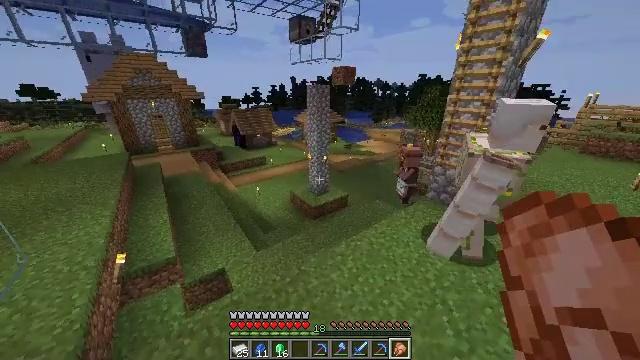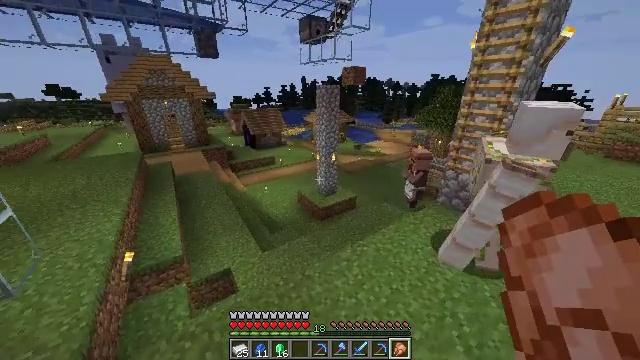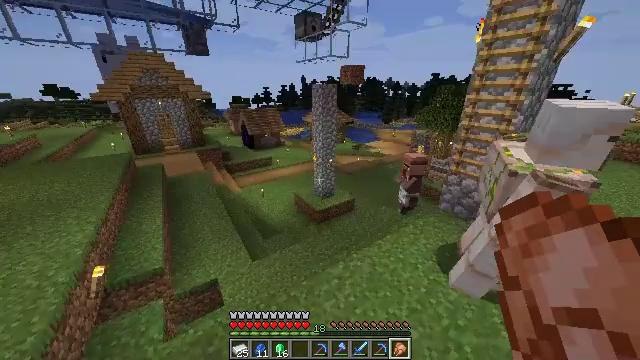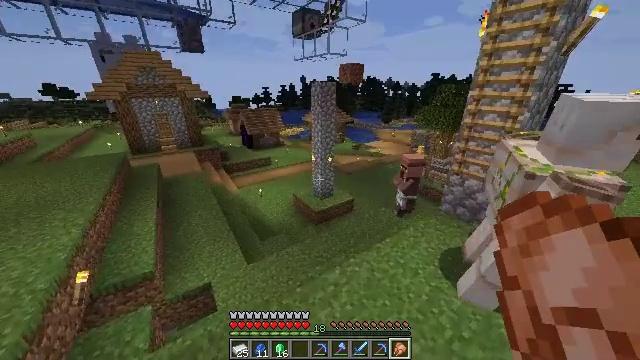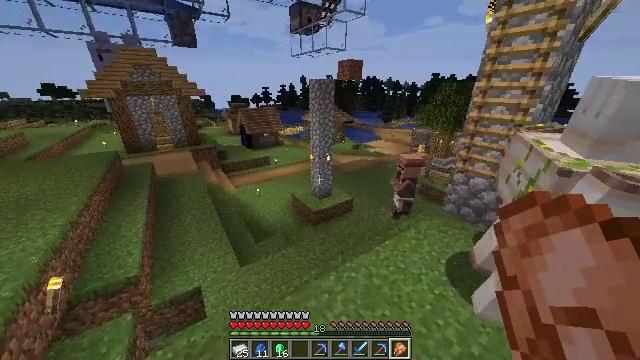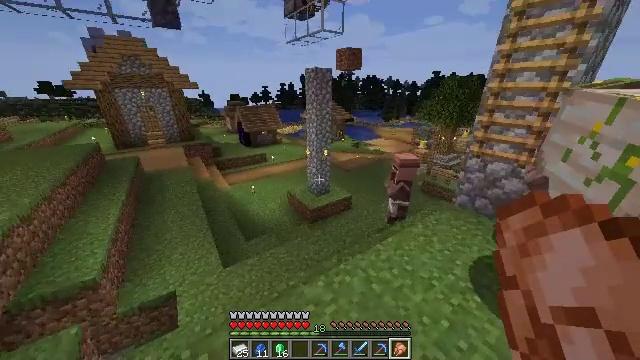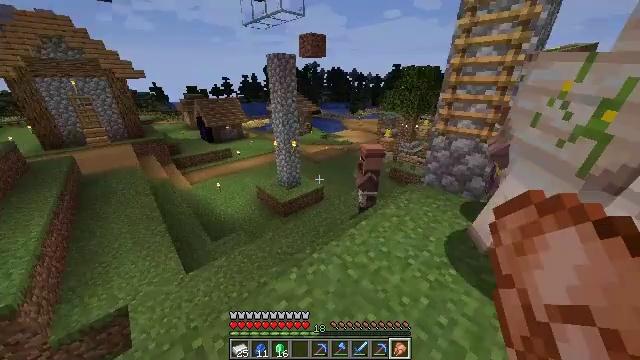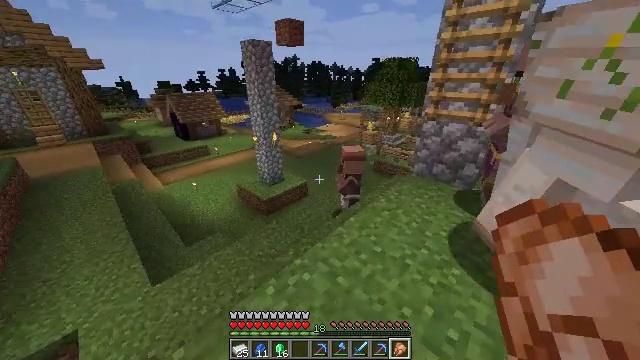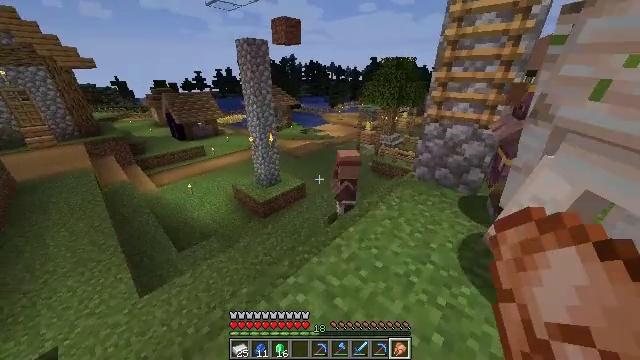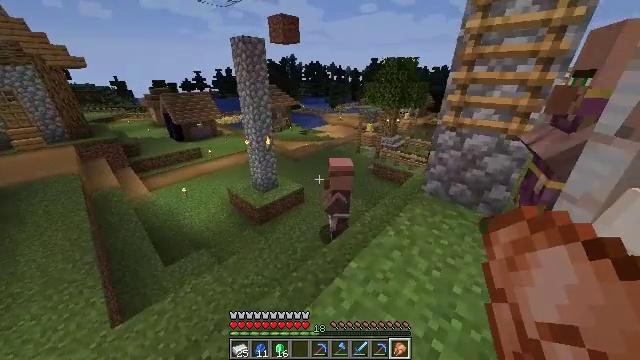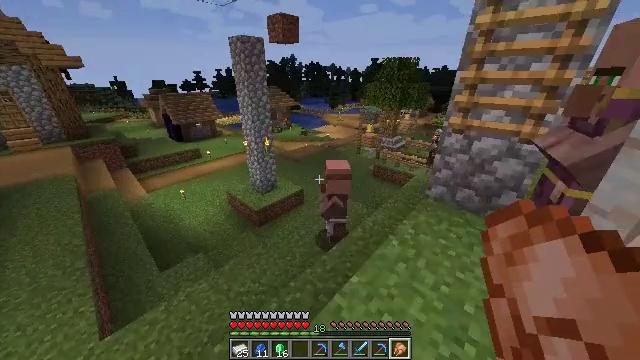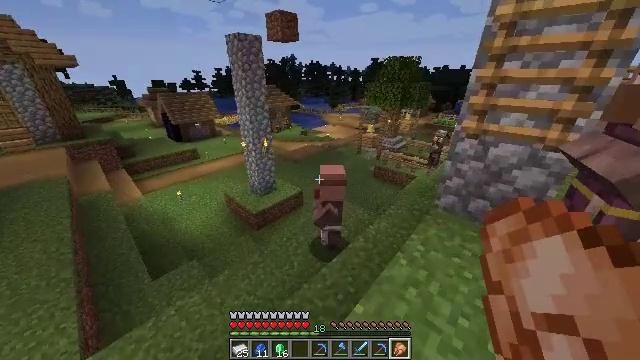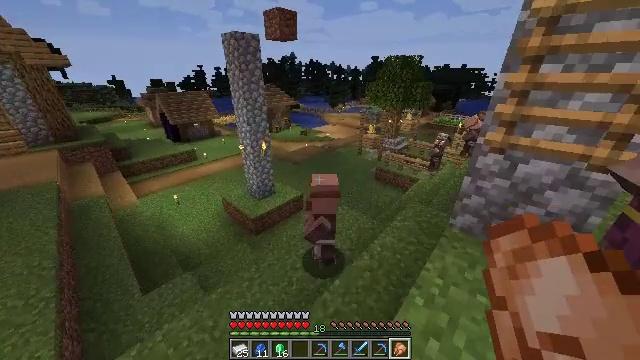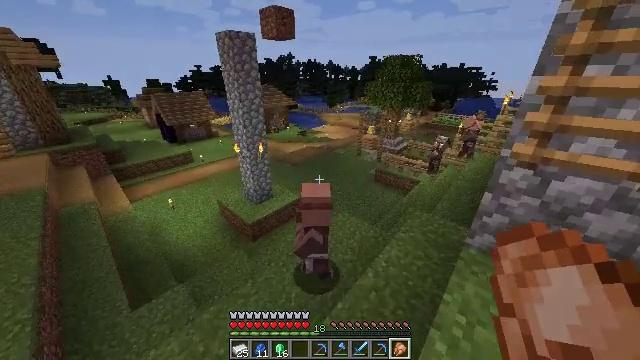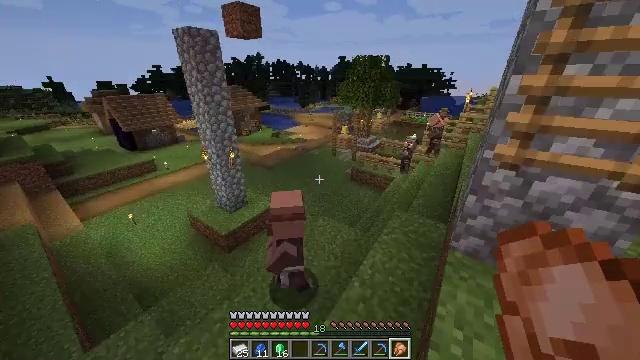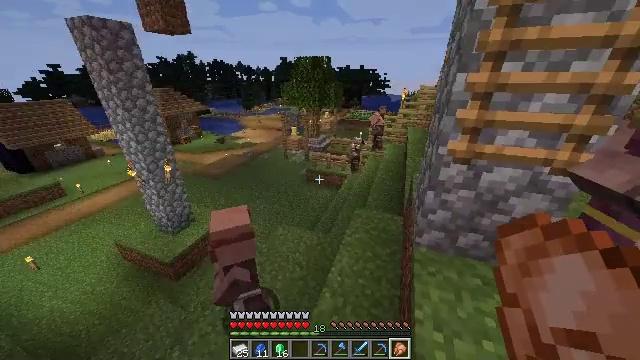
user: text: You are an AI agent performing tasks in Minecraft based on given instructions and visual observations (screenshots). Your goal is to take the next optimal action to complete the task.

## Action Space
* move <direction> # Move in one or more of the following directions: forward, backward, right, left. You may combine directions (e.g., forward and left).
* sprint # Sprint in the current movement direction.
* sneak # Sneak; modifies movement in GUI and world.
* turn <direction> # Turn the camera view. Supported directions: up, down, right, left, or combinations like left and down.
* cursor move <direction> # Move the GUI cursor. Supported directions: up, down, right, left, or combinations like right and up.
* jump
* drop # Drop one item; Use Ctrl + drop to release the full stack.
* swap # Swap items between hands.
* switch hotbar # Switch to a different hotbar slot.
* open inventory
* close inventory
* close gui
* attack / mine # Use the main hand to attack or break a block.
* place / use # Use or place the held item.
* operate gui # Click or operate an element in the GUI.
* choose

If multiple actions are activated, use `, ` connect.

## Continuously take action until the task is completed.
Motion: motion action
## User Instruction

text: Combine materials on the crafting table to make an emerald.
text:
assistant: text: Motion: move forward, turn left
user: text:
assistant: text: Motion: move forward
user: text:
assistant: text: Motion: move forward
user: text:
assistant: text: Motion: move forward
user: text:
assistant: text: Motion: move forward
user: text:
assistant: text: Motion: move forward, turn right and down
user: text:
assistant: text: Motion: move forward, turn right and down
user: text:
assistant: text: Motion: move forward, sprint
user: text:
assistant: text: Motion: move forward, sprint
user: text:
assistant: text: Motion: move forward, sprint
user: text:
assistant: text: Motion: move forward, sprint
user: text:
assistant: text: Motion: move forward
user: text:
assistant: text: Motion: move forward
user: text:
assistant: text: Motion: move forward, turn right
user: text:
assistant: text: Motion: move forward, turn right
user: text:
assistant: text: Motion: move forward, turn right
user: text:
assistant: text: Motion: move forward, turn right
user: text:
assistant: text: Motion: move forward
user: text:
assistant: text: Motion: move forward
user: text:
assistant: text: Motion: move forward
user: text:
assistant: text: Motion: move forward
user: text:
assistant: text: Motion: move forward, sprint
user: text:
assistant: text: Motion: move forward, sprint
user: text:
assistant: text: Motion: move forward, sprint
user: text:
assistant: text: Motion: move forward, sprint, turn left
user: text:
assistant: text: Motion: move forward, turn left
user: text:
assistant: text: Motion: move forward, turn left
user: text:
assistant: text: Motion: move forward, turn left
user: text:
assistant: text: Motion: move forward
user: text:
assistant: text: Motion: move forward